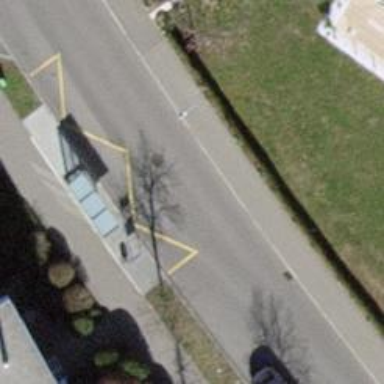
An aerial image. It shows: Public transport stop position.